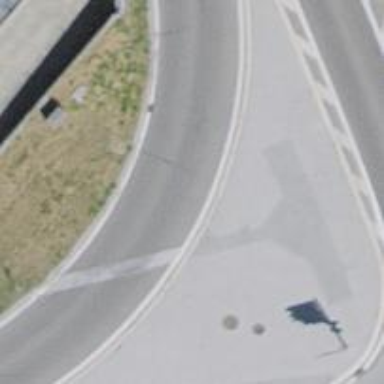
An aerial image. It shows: Asphalt road that is classified as tertiary link.